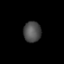
Tissue: lung
Cell type: Epithelial cells
Senescence score: 0.2098
Nuclear area (px): 352
Mean DAPI intensity: 78.847